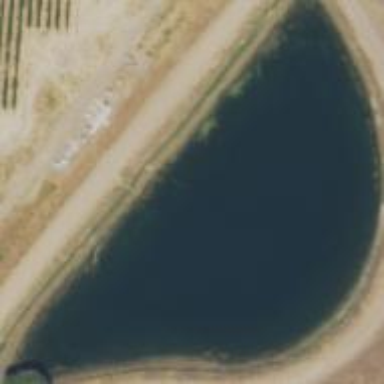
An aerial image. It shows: Water reservoir designed for water storage.